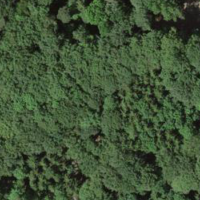
EUNIS habitat code: 41
Species observed at this site:
Impatiens parviflora